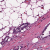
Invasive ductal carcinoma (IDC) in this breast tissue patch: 0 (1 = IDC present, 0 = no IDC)